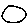
Label: circle